Question: Count the number of objects in the diagram.
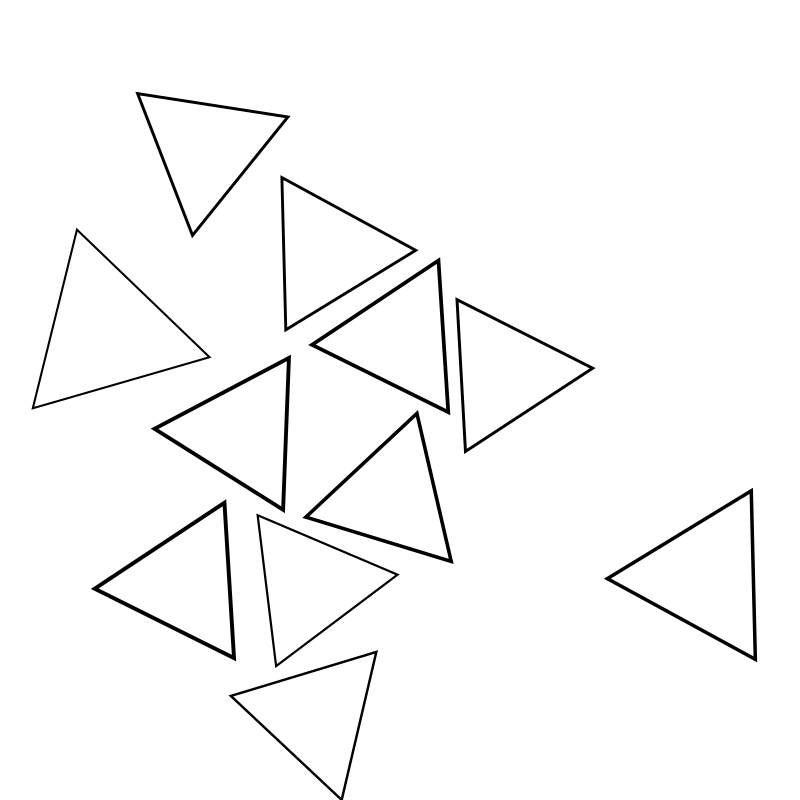
Answer: 11